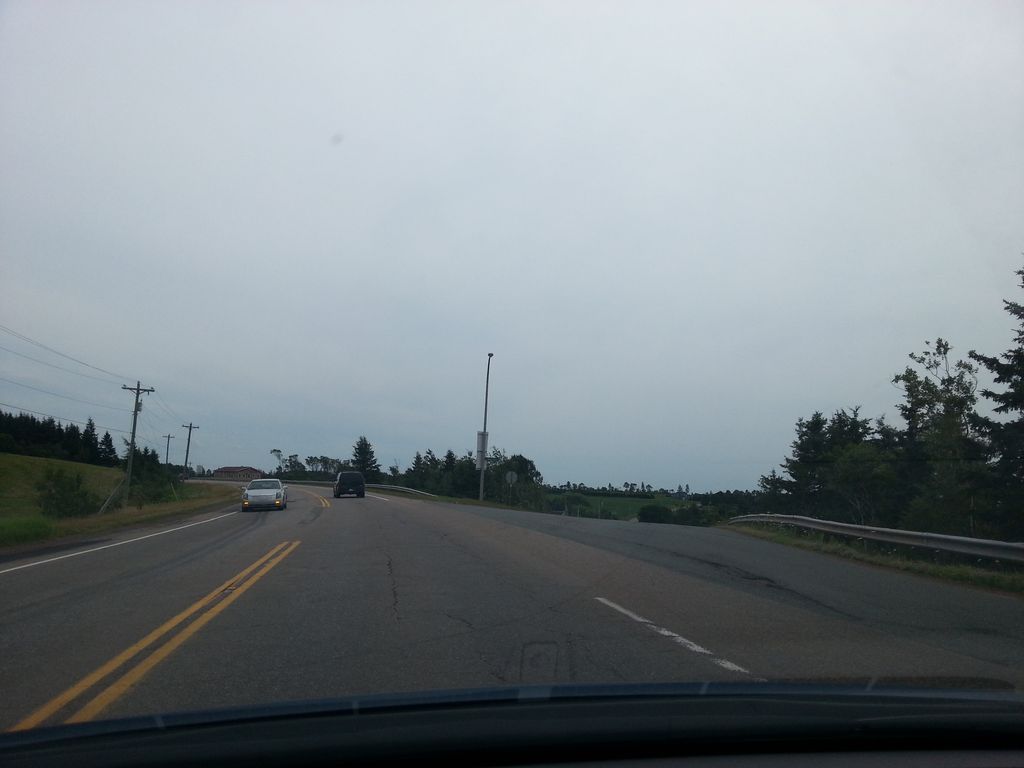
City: charlottetown